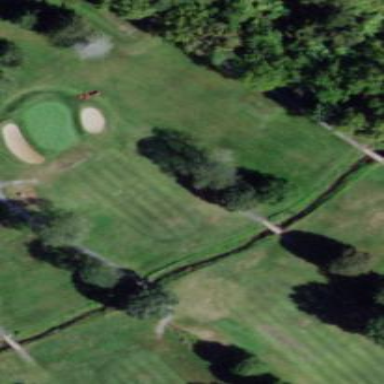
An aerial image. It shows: Scenic golf fairway.